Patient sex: M
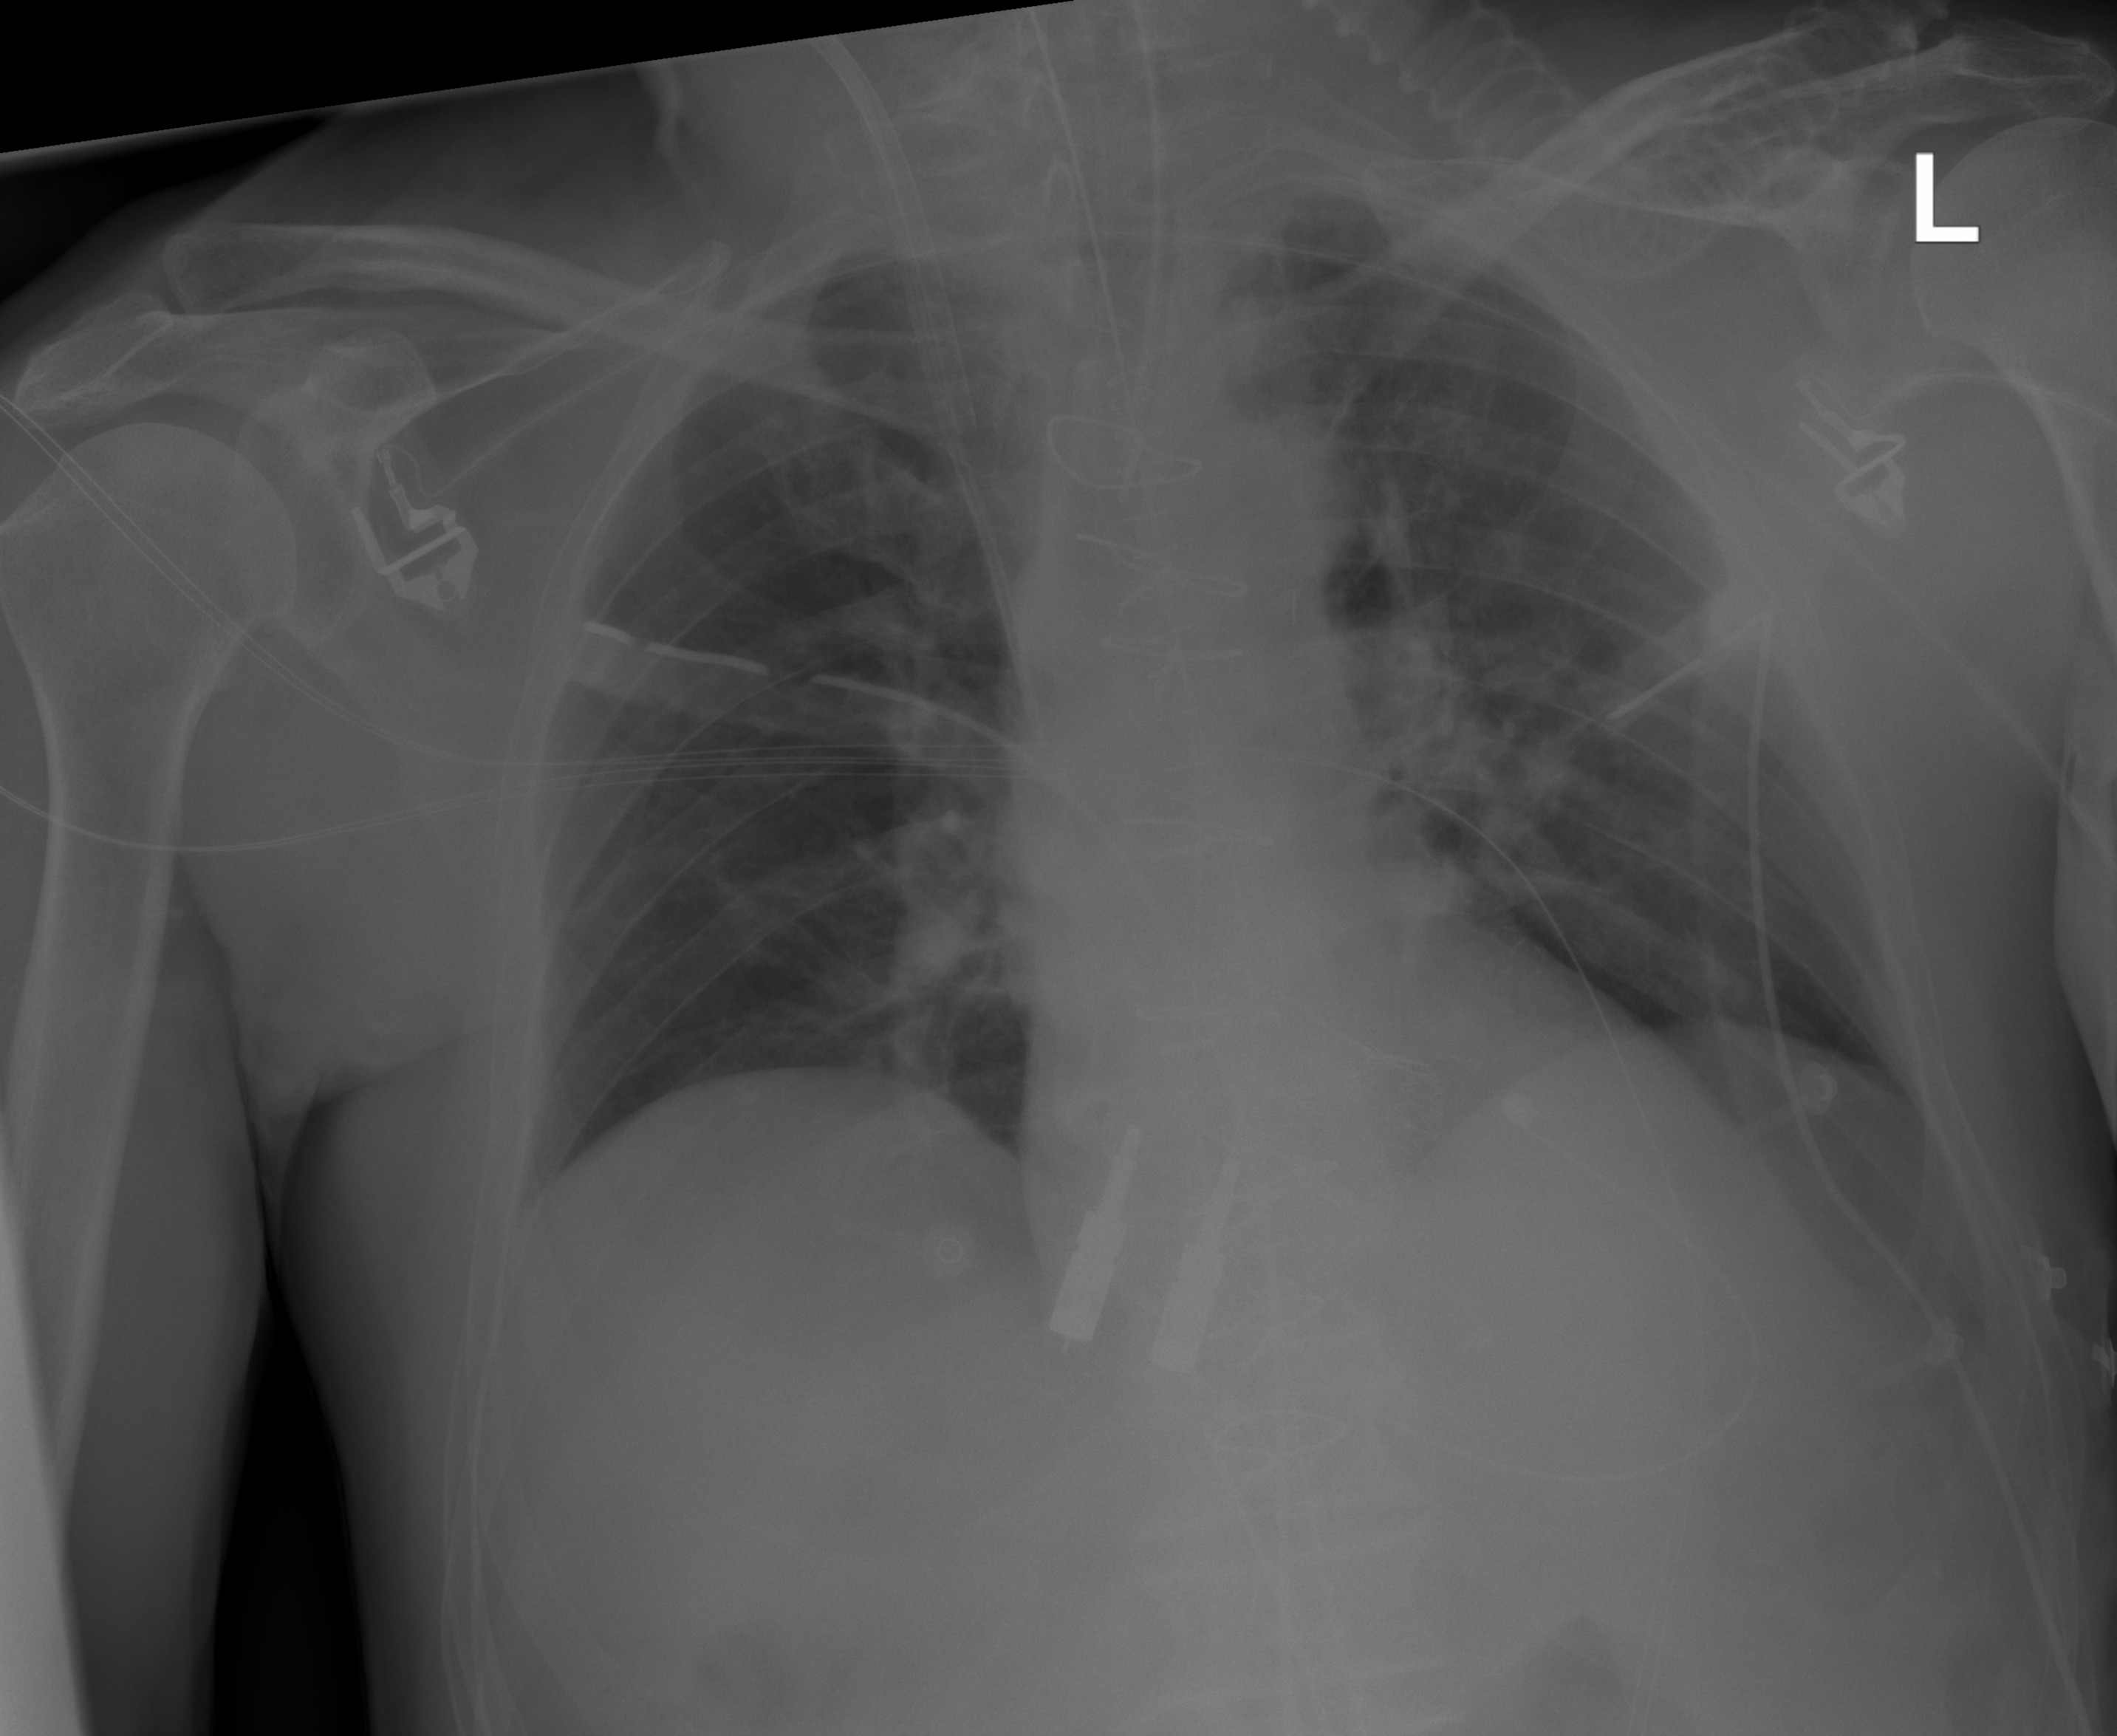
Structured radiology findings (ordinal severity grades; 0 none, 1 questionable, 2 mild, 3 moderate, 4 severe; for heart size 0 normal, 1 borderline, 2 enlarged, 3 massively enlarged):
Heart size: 0
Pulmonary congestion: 2
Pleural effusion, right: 0
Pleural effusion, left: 0
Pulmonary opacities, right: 0
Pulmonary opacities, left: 0
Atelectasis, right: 0
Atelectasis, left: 0